Изучая некоторое вещество, экспериментатор Глюк обнаружил, что для небольшого изменения объема $\Delta V$ требуется увеличить давление на малую величину $\Delta p_{1}$, если это делать изотермически, и на малую величину $\Delta p_{2}$, если сжатие производить адиабатически. Кроме того, Глюк измерил удельные теплоемкости $C_{v}$ при постоянном объёме и $C_{p}$ при постоянном давлении в окрестности той же точки. К сожалению, результат последнего измерения $(C_{p})$ был утрачен.
Помогите Глюку по результатам первых трех измерений восстановить значение $C_{p}$. Рассмотрите два случая:
Исследуемое вещество было идеальным газом;
Исследовалось вещество с неизвестным уравнением состояния.
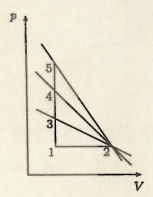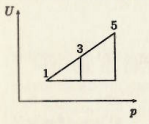
Помогите Глюку по результатам первых трех измерений восстановить значение $C_{p}$. Рассмотрите два случая:

Исследуемое вещество было идеальным газом;
Решение: Для идеального газа известны уравнения изотермы $(p V=\operatorname{const})$ и адиабаты $\left(p V^{\gamma}=\operatorname{const}, \gamma=\frac{C_{p}}{C_{V}}\right)$, из которых дифференцированием легко получить, что в точке пересечения изотермы и адиабаты наклон адиабаты в $\gamma$ раз больше $$ \left(\frac{\Delta p}{\Delta V}\right)_{ад}=\frac{C_{p}}{C_{V}}\left(\frac{\Delta p}{\Delta V}\right)_{T-\operatorname{const}}, \quad (1) $$ откуда $$ \frac{\Delta p_{2}}{\Delta V}=\frac{C_{p}}{C_{V}} \cdot \frac{\Delta p_{1}}{\Delta V} \text { и } C_{p}=C_{V} \frac{\Delta p_{2}}{\Delta p_{1}}. \quad (2) $$
Ответ: $$ C_{p}=C_{V} \frac{\Delta p_{2}}{\Delta p_{1}}. $$

Исследовалось вещество с неизвестным уравнением состояния.
Решение: Покажем, что формула $(1)$, а, следовательно, и $(2)$, справедлива и для произвольного вещества. Рассмотрим бесконечно малый участок $p V$-диаграммы (см. рисунок ниже).  Проведем из одной точки $2$ изотерму $2-3$, адиабату $2-5$ и «изоэргу» $2-4$ — процесс, в котором внутренняя энергия остается постоянной. Бесконечно малье участки этих кривых можно считать прямолинейными. Нужно доказать, что $$ \frac{p_{5}-p_{1}}{p_{3}-p_{1}}=\frac{C_{p}}{C_{V}}. \quad (3) $$ $a)$ Зависимость внутренней энергии $U$ от давления $p$ при постоянном объеме $V$ (вдоль изохоры $1-5$) для произвольного вещества имеет некоторый сложный вид, но на бесконечно малом участке $1-5$ ее можно считать линейной, поэтому (см. рисунок ниже) $$ \frac{U_{5}-U_{1}}{p_{5}-p_{1}}=\frac{U_{3}-U_{1}}{p_{3}-p_{1}} $$ и вместо соотношения $(3)$ достаточно доказать, что $$ \frac{U_{5}-U_{1}}{U_{3}-U_{1}}=\frac{C_{p}}{C_{V}}. \quad (4) $$  $б)$ Введем обозначение $\Delta T=T_{2}-T_{1}=T_{3}-T_{1}$. По определению $C_{V}$ имеем: $$ C_{V} \Delta T=U_{3}-U_{1}. \quad (5) $$ $в)$ Для процесса $1-2$ первое начало термодинамики дает $$ C_{p} \Delta T=(U_{2}-U_{1})+A_{12}. \quad (6) $$ В силу бесконечной малости $\Delta V$ работы $A_{12}$, $A_{32}$, $A_{42}$ и $A_{52}$ можно считать равными (точнее, разность любых двух из них пропорциональна $(\Delta V)^{2}$ и поэтому является малой более высокого порядка, чем сами работы) и, учитывая, что $U_{2}=U_{4}$ (лежат на «изоэрге»), формулу $(6)$ можно переписать в виде $$ C_{p} \Delta T=\left(U_{4}-U_{1}\right)+A_{52} . \quad (7) $$ $г)$ Первое начало для адиабатического процесса $5-2$ дает $$ A_{52}=U_{5}-U_{2}=U_{5}-U_{4}. \quad (8) $$ Подставляя $(8)$ в $(7)$, получим: $$ C_{p} \Delta T=U_{5}-U_{1}. \quad (9) $$ Разделив $(9)$ на $(5)$, получаем $(4)$.
Ответ: $$C_{p}=C_{V} \frac{\Delta p_{2}}{\Delta p_{1}}. $$
Темы:
T, Термодинамика, Произвольное уравнение состояния, Всероссийские, Уравнение состояния идеального газа